Question: I just want to make a mirror reflection for my logo image. So I used the following code.

'''
public Bitmap applyReflection(Drawable drawable) {
Bitmap originalImage = ((BitmapDrawable)drawable).getBitmap();
final int reflectionGap = -4;
int width = originalImage.getWidth();
int height = originalImage.getHeight();
Matrix matrix = new Matrix();
matrix.preScale(1, -1);
Bitmap reflectionImage = Bitmap.createBitmap(originalImage, 0, height/2, width, height/2, matrix, false);
Bitmap bitmapWithReflection = Bitmap.createBitmap(width, (height + height/2), Config.ARGB_8888);
Canvas canvas = new Canvas(bitmapWithReflection);
canvas.drawBitmap(originalImage, 0, 0, null);
Paint defaultPaint = new Paint();
canvas.drawRect(0, height, width, height + reflectionGap, defaultPaint);
canvas.drawBitmap(reflectionImage,0, height + reflectionGap, null);
Paint paint = new Paint();
LinearGradient shader = new LinearGradient(0, originalImage.getHeight(), 0,
bitmapWithReflection.getHeight() + reflectionGap, 0x70ffffff, 0x00ffffff, TileMode.CLAMP);
//paint.setShader(shader);
paint.setXfermode(new PorterDuffXfermode(Mode.DST_IN));
canvas.drawRect(0, height, width, bitmapWithReflection.getHeight() + reflectionGap, paint);
return bitmapWithReflection;
}
'''
I just want to remove the black line separator.
Please provide me the best way to do this....
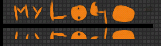
Answer: Finally I found the mistake. I thought 'final int reflectionGap = -4;' will reduce the gap. But I have to put 'final int reflectionGap = 0;' After this the seperator line is removed